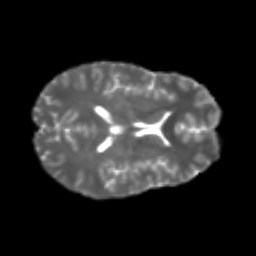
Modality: T2w
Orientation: axial
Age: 21
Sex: female
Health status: healthy
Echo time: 0.074 s